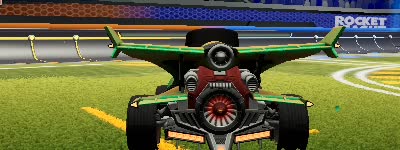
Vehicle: aftershock